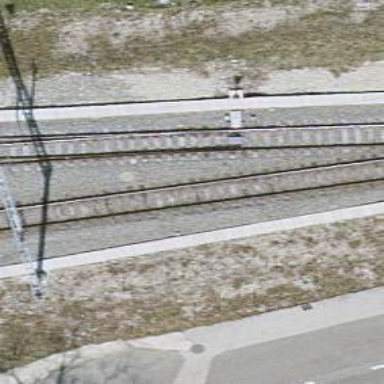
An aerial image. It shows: Single-track electrified railway with contact line.